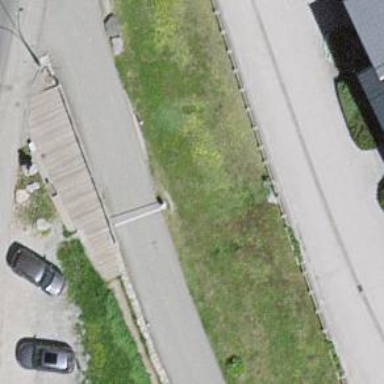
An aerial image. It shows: Lift gate barrier.